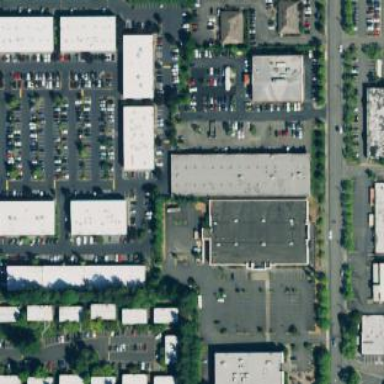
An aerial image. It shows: Commercial area.